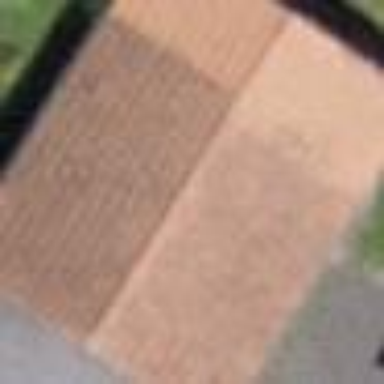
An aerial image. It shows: Shed building.